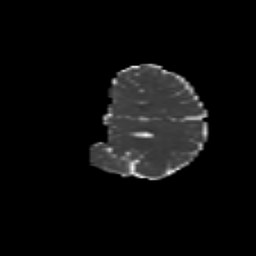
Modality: MD
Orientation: coronal
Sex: male
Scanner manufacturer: siemens
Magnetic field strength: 3 T
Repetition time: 5 s
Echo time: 0.071 s